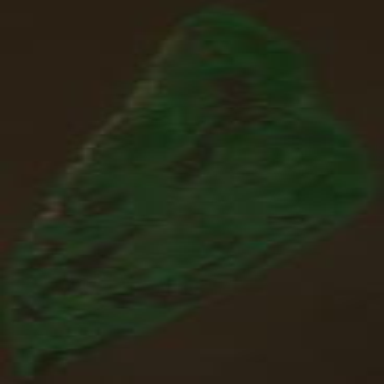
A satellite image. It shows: Image showing island.